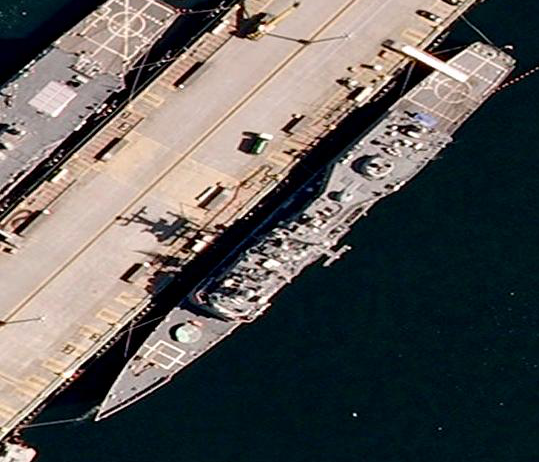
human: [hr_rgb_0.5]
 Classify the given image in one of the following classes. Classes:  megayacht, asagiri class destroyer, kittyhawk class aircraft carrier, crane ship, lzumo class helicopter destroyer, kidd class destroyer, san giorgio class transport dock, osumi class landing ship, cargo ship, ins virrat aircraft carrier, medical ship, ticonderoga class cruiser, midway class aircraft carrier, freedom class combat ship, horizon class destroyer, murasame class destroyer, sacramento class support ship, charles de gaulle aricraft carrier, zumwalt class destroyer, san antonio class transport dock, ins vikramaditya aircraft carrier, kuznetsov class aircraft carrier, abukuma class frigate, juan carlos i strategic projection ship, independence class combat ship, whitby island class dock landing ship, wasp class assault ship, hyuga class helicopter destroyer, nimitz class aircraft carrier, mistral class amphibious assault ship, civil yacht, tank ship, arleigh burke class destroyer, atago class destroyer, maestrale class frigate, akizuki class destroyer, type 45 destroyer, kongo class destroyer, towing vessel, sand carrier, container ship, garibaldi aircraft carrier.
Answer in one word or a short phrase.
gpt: Ticonderoga class cruiser